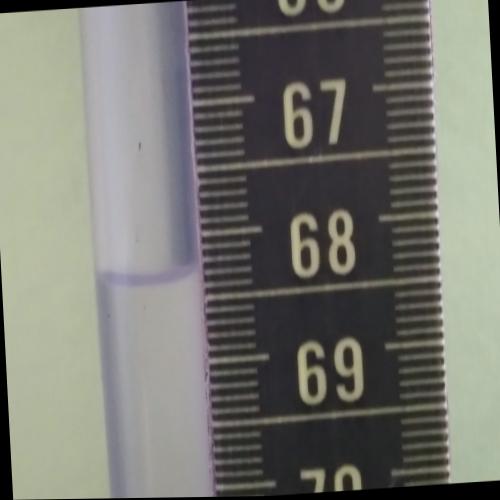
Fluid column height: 68.3 cm